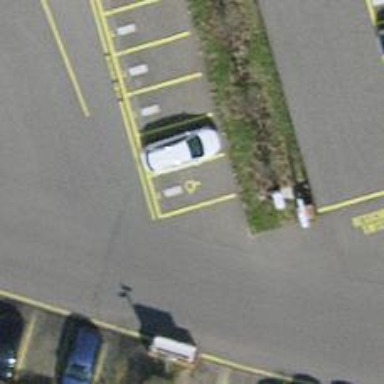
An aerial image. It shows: Disabled parking space.